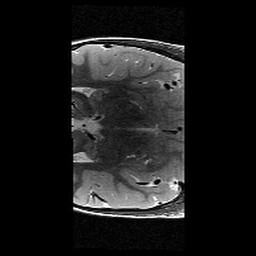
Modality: T2w
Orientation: axial
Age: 10
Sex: male
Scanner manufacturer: siemens
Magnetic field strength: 3 T
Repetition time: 9.23 s
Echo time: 0.067 s